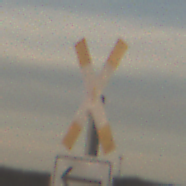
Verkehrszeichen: Andreaskreuz
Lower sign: RichtungsangabeDurchPfeile1
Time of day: SunriseSunset
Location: Outdoor (Nature)
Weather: PartlyCloudy
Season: NotSpecified
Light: Natural